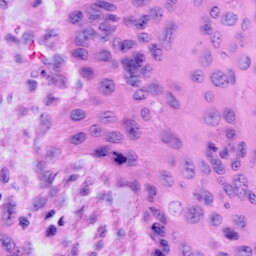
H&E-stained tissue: Cervix